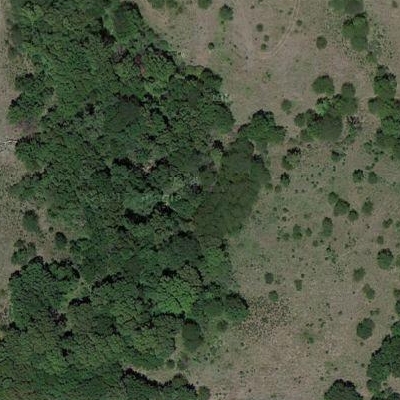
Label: Forest